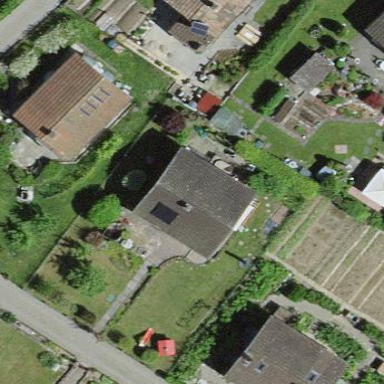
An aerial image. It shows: Bungalow.